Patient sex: F
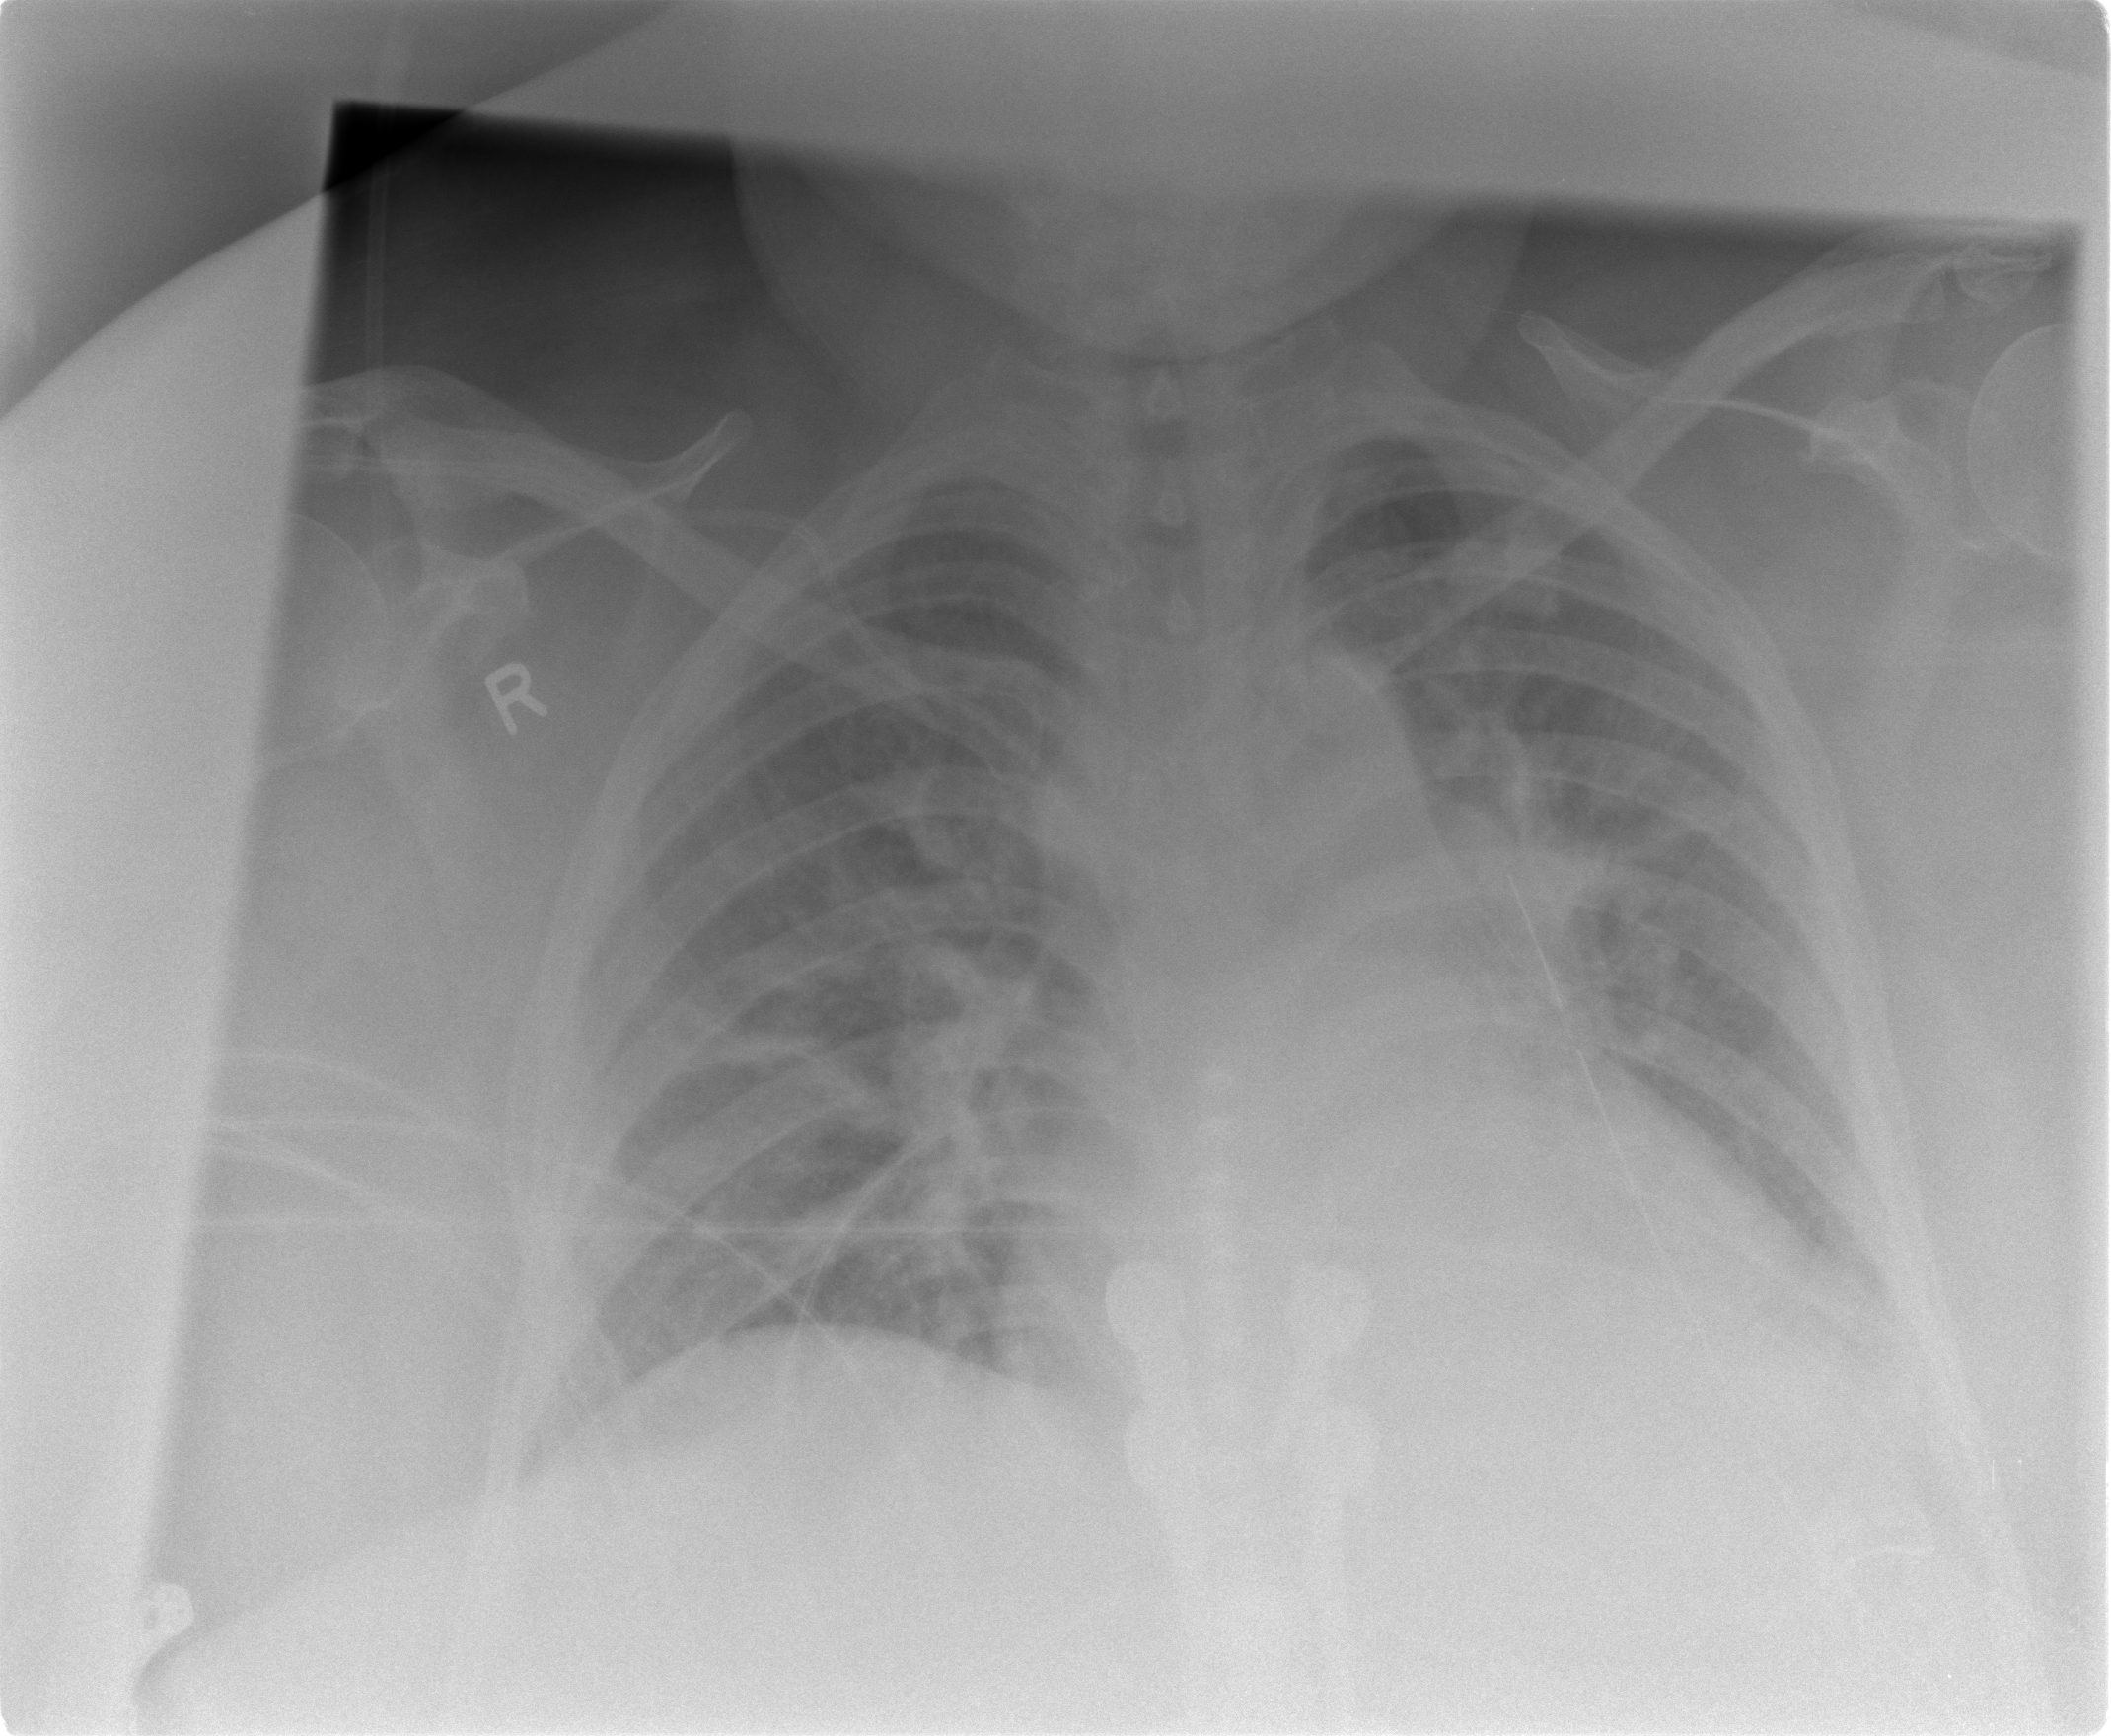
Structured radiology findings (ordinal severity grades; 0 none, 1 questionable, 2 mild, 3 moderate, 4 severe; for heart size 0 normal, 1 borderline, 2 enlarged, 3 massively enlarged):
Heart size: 2
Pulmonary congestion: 3
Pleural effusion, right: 0
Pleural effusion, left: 2
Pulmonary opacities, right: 2
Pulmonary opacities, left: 2
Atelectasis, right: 2
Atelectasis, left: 2